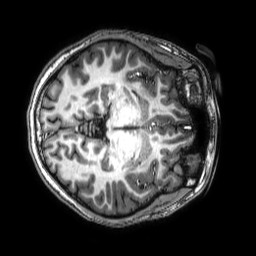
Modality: T1w
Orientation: axial
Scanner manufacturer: philips
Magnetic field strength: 3 T
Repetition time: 0.008 s
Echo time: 0.003566 s